Current action and preconditions to check: trajectory_clear

Your task: For each precondition in the list above, predict whether it will hold at this action.

Consider the current scene as observed from the mobile robot's camera, and analyze the predicted future states of all dynamic agents (e.g., people, animals, vehicles, or any moving entities) within the NEXT SECOND.

IMPORTANT: Only answer "very likely" if you are absolutely certain—based on strong, clear evidence—that a dynamic agent will violate the precondition in the predicted future state. Do NOT answer "very likely" for unlikely, ambiguous, or low-probability risks.

Ask yourself for each precondition: Is there a high probability, with clear and convincing evidence, that the predicted future states of any dynamic agent will interfere with the predicted future state of the currently executing action within the NEXT SECOND, causing that precondition to fail?

Assess the risk level based on these predictions. Use "likely" or "very likely" if motions create a clear risk of interference.

Use "neutral" or "improbable" if agents are nearby but their predicted paths are clearly diverging or non-conflicting.

Failure Risk Categories: "very improbable", "improbable", "neutral", "likely", "very likely"

Answer Format: Output ONLY the probability_of_failure value from these categories: "very improbable", "improbable", "neutral", "likely", "very likely"

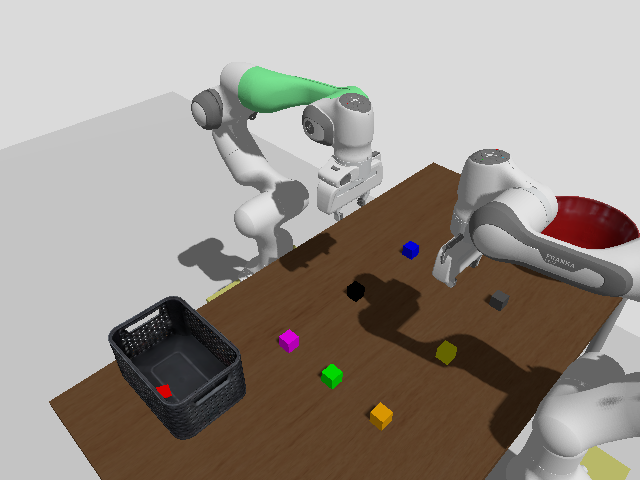

Answer: very improbable